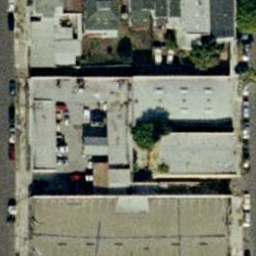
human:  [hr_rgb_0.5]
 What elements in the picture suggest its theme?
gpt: buildings